Question: I am unable to fine the option to set annotation processing in my Eclipse preferences.
Not sure since when am I getting this problem but surely it has started to occur after I updated eclipse last.
I also tried pasting the annotations.jar file in tools/support folder but to no good.
Kindly help.
TIA
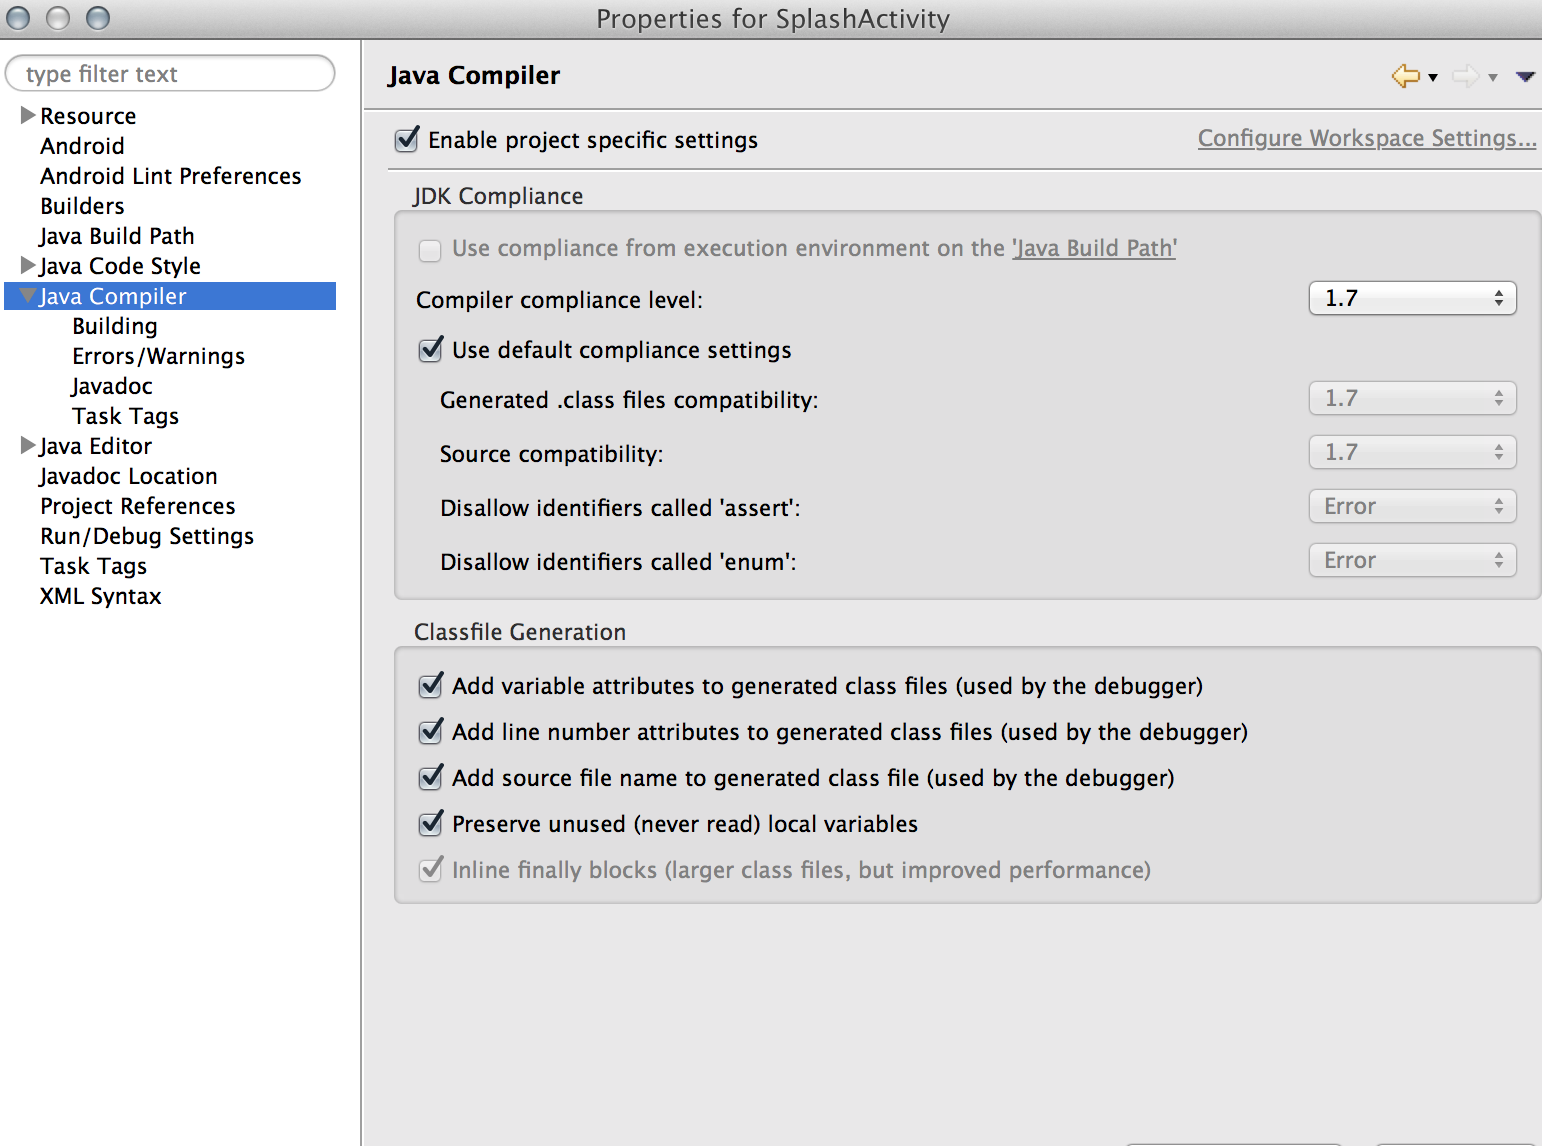
Answer: Installing
> Programming Languages > Eclipse Java Development Tools
may enable it again.